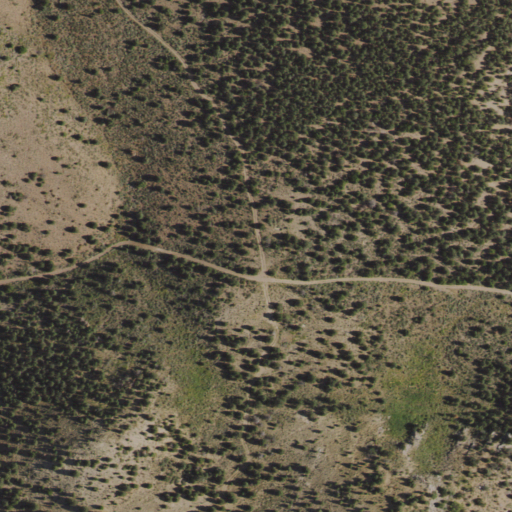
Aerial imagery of gap in Nevada named Antone Pass containing evergreen forest and shrub